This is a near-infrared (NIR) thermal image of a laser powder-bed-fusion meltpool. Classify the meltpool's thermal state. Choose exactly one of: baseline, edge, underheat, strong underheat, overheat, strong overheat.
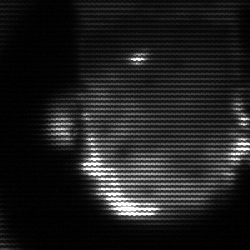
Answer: baseline